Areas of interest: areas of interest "Shilong Radio and Television Tower"
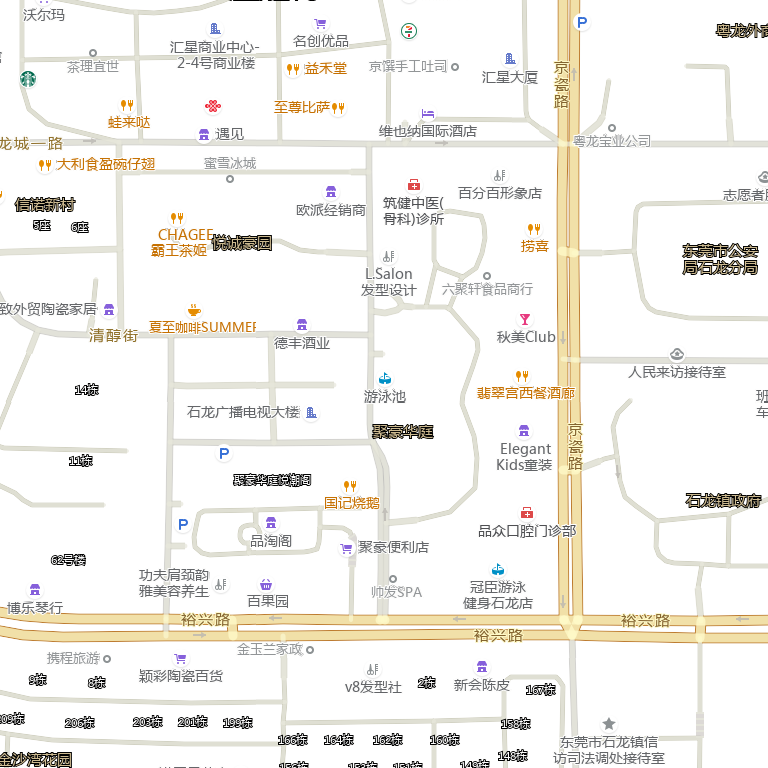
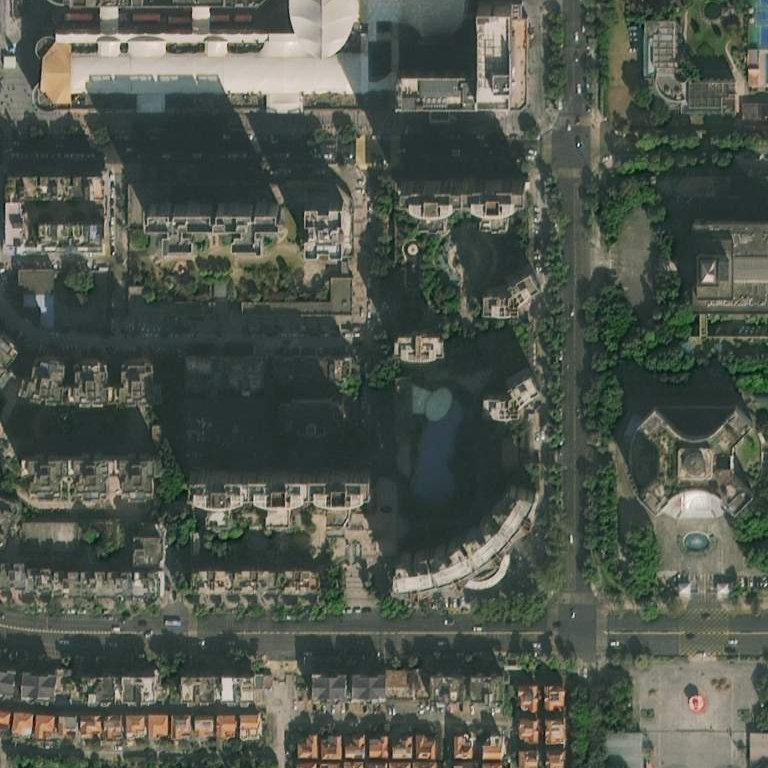